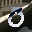
Label: 0